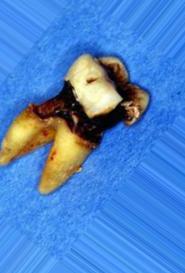
Condition: Tooth Discoloration